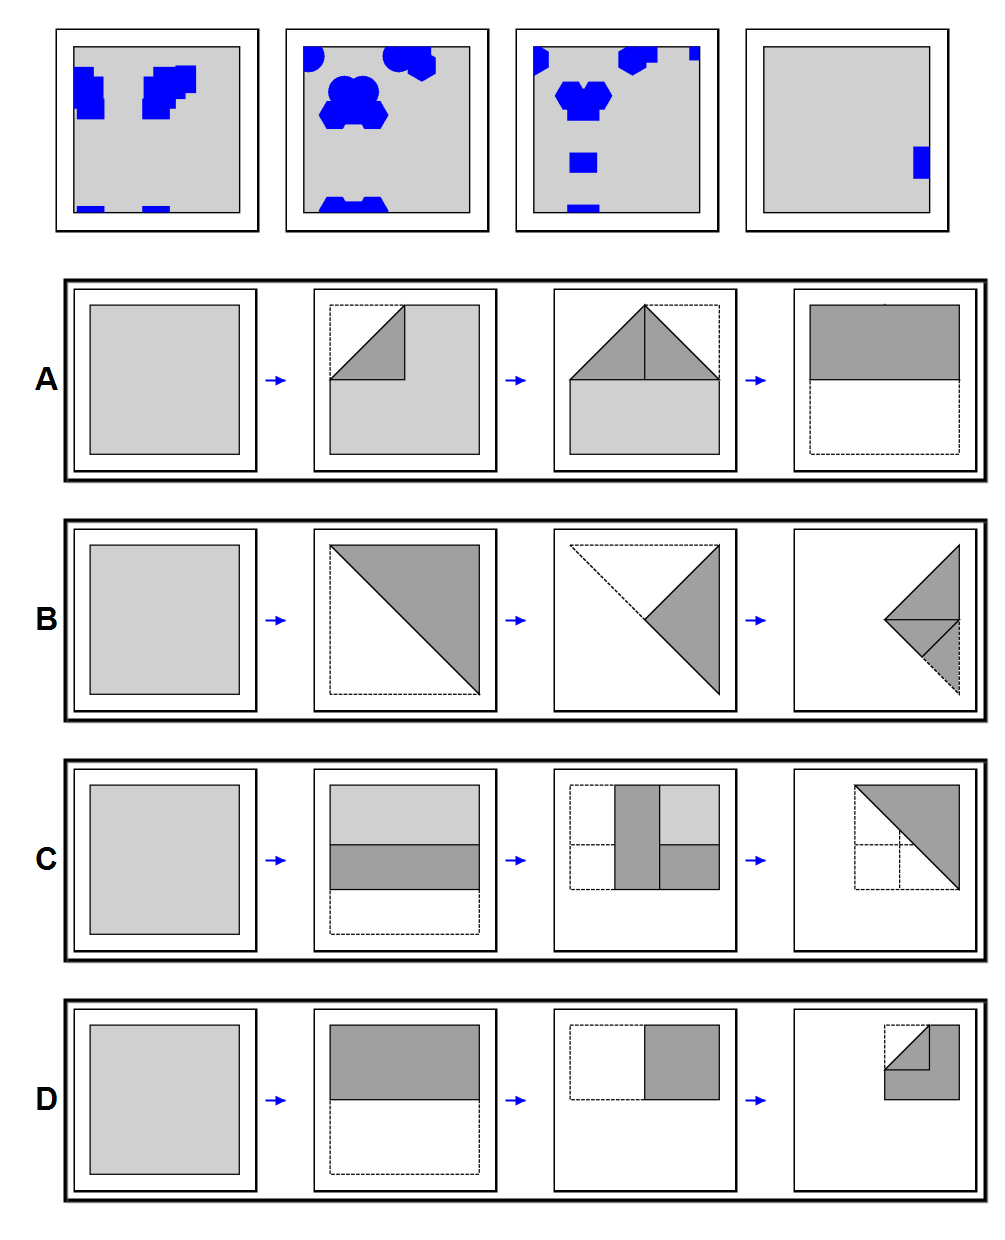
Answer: C